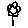
Label: flower